Question: I have an annoying issue with my JPanels that use BorderLayout.
'''
this.setLayout(new BorderLayout(0, 0));
JPanel panel = new JPanel(new BorderLayout(0, 0));
panel.add(new Slot(), BorderLayout.SOUTH);
panel.add(new MapGUI(), BorderLayout.NORTH);
this.add(panel, BorderLayout.CENTER);
'''
This is in the constructor of my Inventory JPanel. Slot() and MapGUI() are classes that extend JPanel. When the game runs, the screen looks like this:

Clearly the Panels are completely off, with both being off the screen. How can I fix this? Thanks for any help.
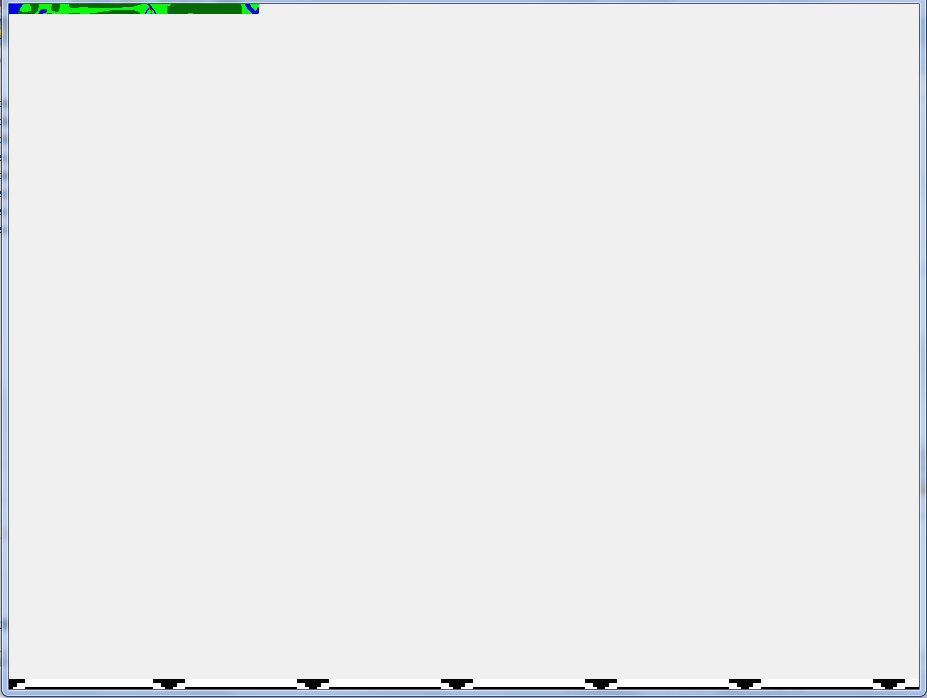
Answer: According to the JavaDocs for the BorderLayout:
> The components are laid out according to their preferred sizes and the constraints of the container's size. The NORTH and SOUTH components may be stretched horizontally; the EAST and WEST components may be stretched vertically; the CENTER component may stretch both horizontally and vertically to fill any space left over.
Do you have the preferred sizes set?
You may want to try the <URL> if you want to align the components vertically.